Platform: macOS
Application: Arc Browser
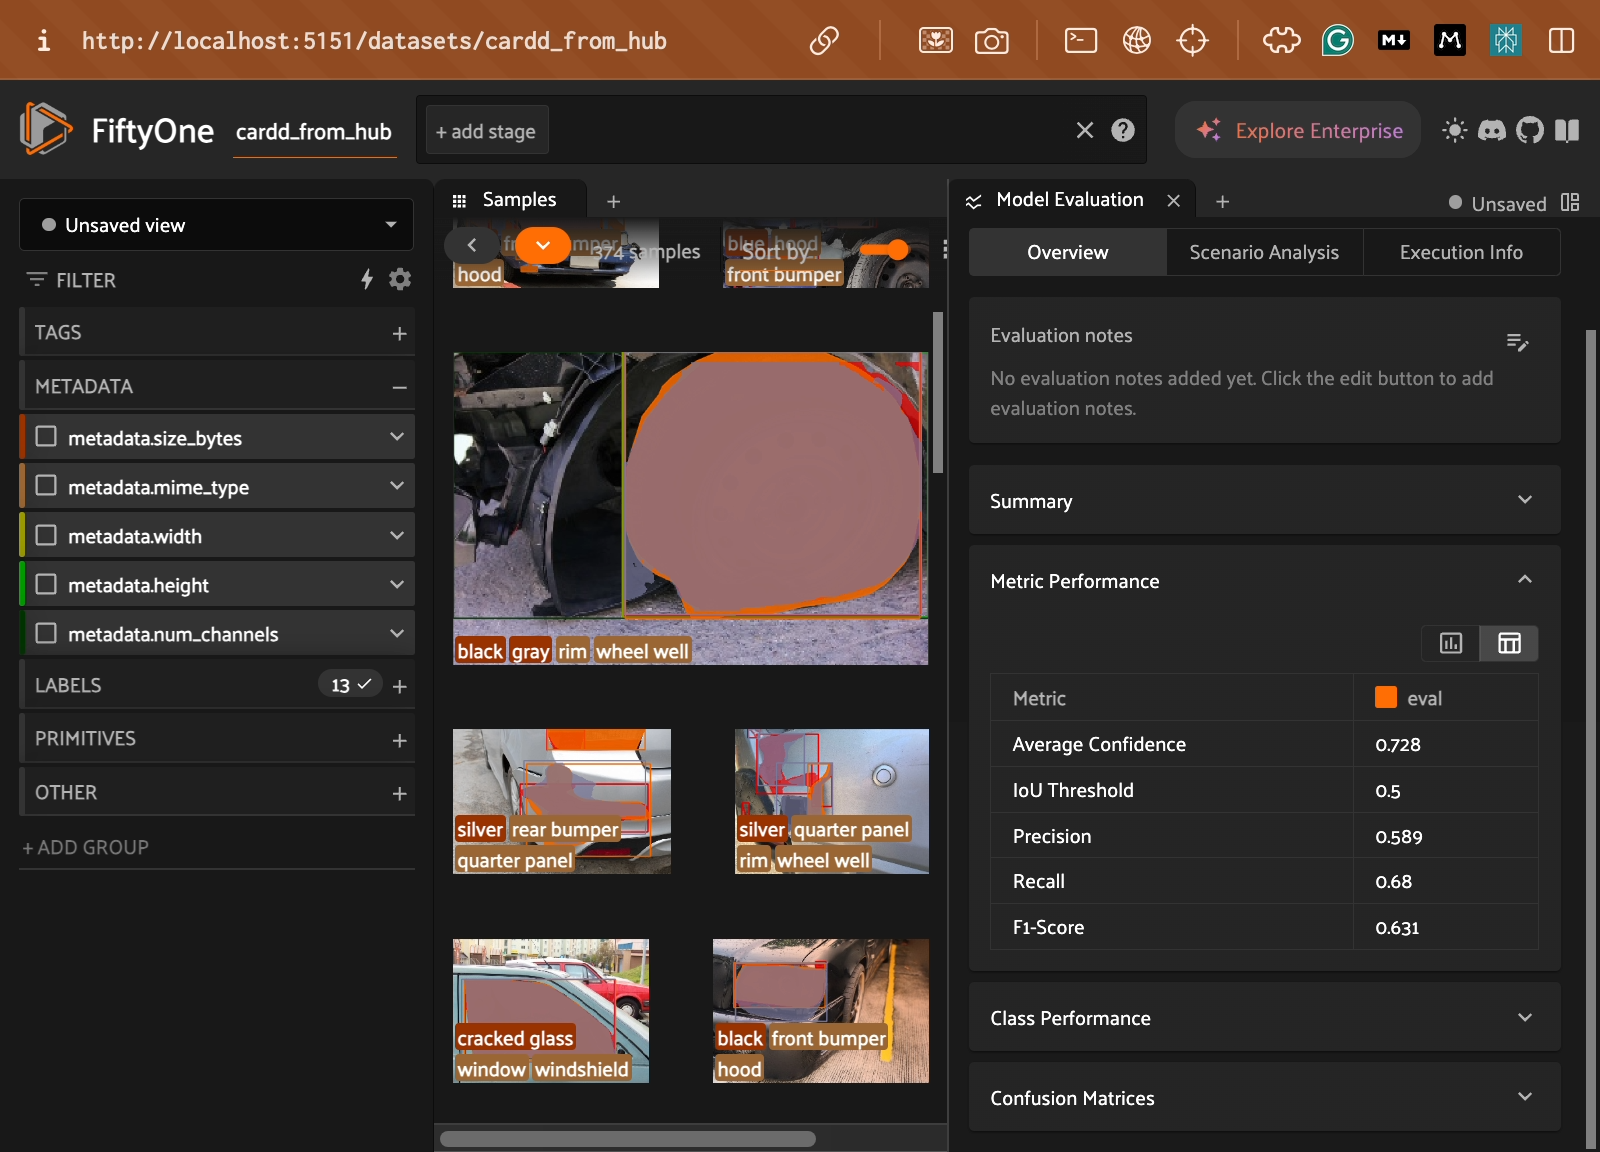
task_description: Switch to histogram view for metric performance
action_type: click
element_info: Icon
steps_since_start: 1
task_description: Locate the metric performace card in the model evaluation panel
action_type: hover
element_info: Menu Item
steps_since_start: 1

task_description: Switch to Scenario Analysis tab in Model Evaluation Panel
action_type: click
element_info: Menu Item
steps_since_start: 1

task_description: Switch to Execution Info tab in the Model Evaluation panel
action_type: click
element_info: Menu Item
steps_since_start: 1

task_description: Expand summary card in the model evaluation panel
action_type: click
element_info: Menu Item
steps_since_start: 1

task_description: Expand the per class performance card in the model evaluation panel
action_type: click
element_info: Menu Item
steps_since_start: 1